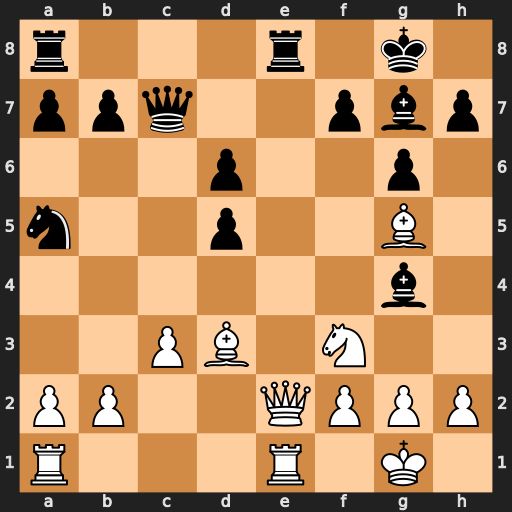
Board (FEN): r3r1k1/ppq2pbp/3p2p1/n2p2B1/6b1/2PB1N2/PP2QPPP/R3R1K1
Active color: w
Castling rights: -
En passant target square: -
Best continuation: Qxe8+ Rxe8 Rxe8+